Question:
I want the squiggly lines under my codes in Dev C++, is that feature available in Dev C++?
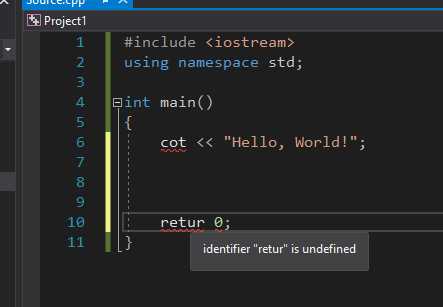
Answer: Dev-C++ capabilities are minimal and very limited. It does not have real-time syntax check but you can do it manually using + shortcut or Execute->Syntax Check Current File.
By default it will change the error line background to color Maroon but you can change that with : Tools->Editor Options...->Colors->Error lines(top left scroll area) Then change the back/forecolors listed bellow it.
You also can change the Syntax Check shortcut to something more convenient, go to Tools->Configure Shortcuts... Find 'MainMenu > Execute > Syntax Check Current File' then click on it and enter your desired keyword.